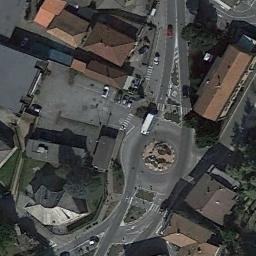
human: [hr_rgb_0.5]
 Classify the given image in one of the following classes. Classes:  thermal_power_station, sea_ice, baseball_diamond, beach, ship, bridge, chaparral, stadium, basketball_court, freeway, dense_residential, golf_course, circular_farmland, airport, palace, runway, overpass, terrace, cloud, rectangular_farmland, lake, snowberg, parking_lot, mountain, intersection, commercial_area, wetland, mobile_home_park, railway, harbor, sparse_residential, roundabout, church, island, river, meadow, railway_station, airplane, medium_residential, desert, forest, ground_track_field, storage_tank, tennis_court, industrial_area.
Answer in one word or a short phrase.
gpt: roundabout